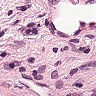
Metastatic tissue present: no